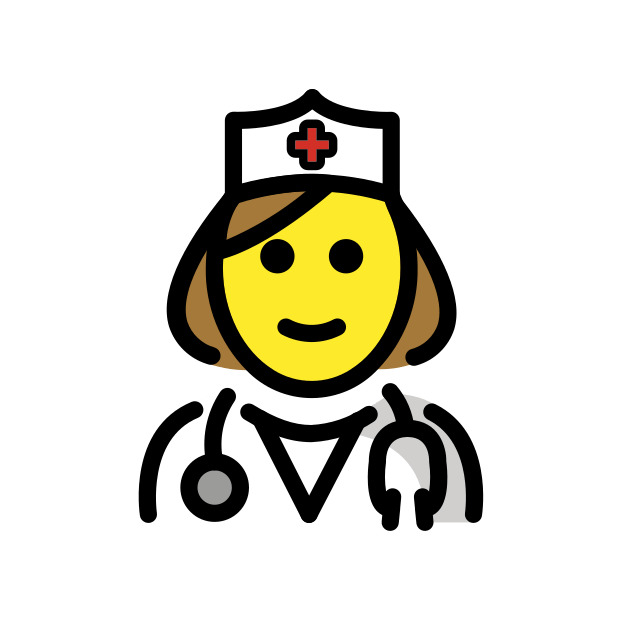
female doctor